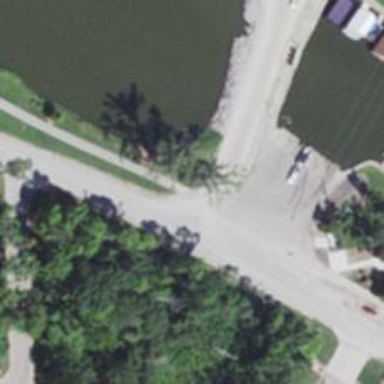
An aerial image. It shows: Road with stop sign.